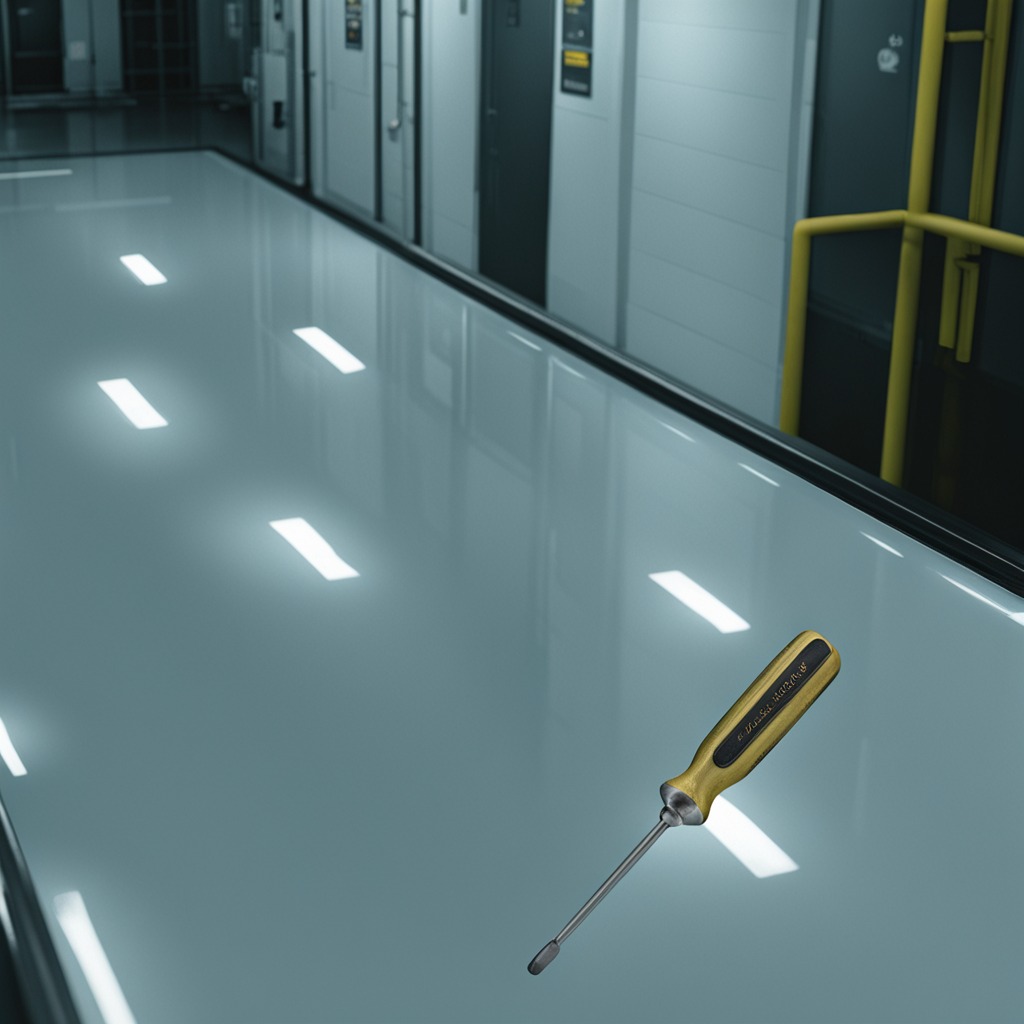
A screwdriver lies on the table.